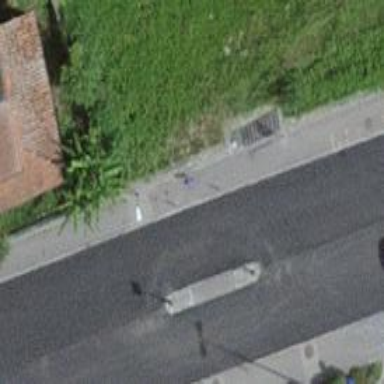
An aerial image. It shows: Bus stop with platform for public transport.